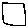
Label: square